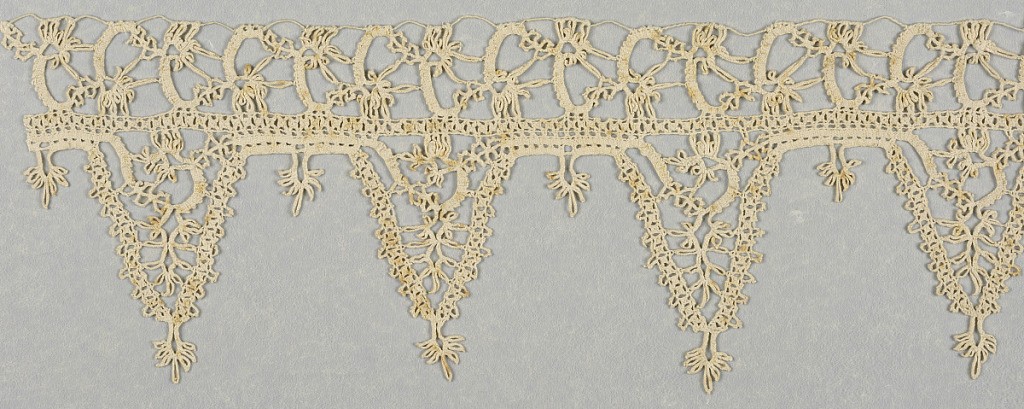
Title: Border
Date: late 16th–early 17th century
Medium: linen Technique: bobbin lace, continuous braid-like
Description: Narrow band in a design of open, abstract flowers and leaves with a large hanging triangular pendant of floral sprays.